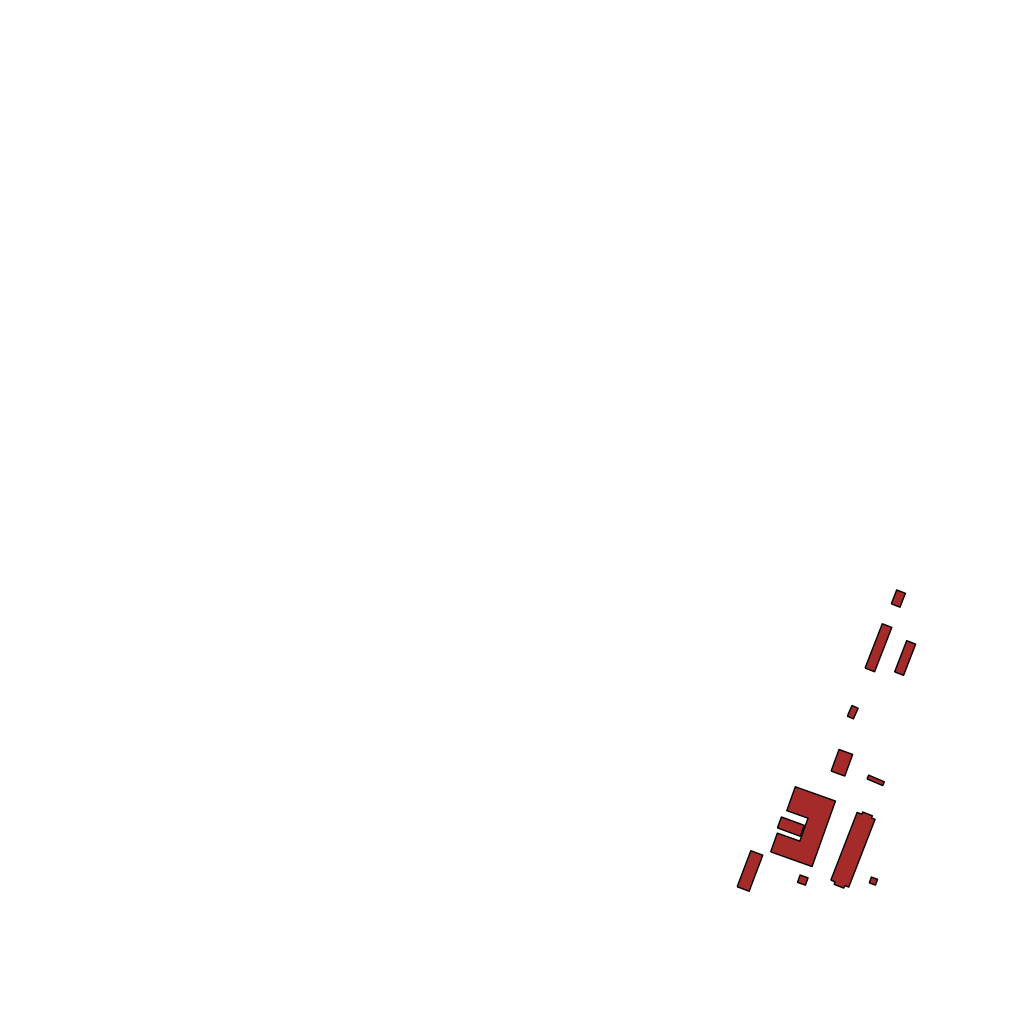
Tags: overhead vector_map, industrial, recreation, individual_rise, low_rise, density_1, Facility, 1.0 km²